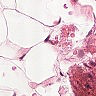
Metastatic tissue present: no